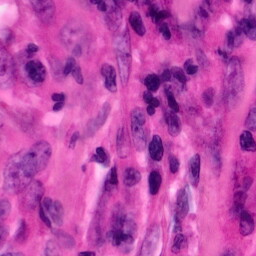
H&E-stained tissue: Pancreatic